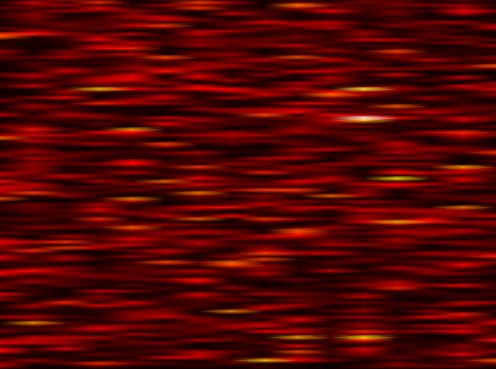
Label: FBMC